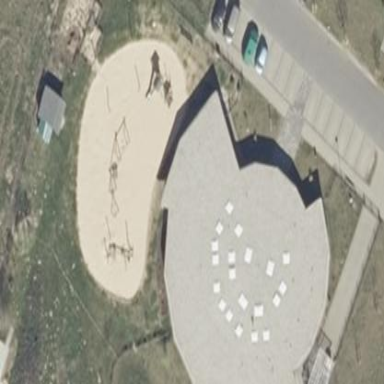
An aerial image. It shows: Kindergarten with flat roof.